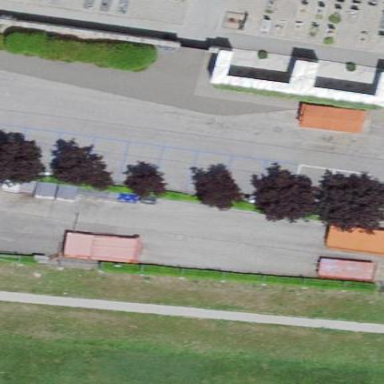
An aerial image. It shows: Parking area with asphalt surface.